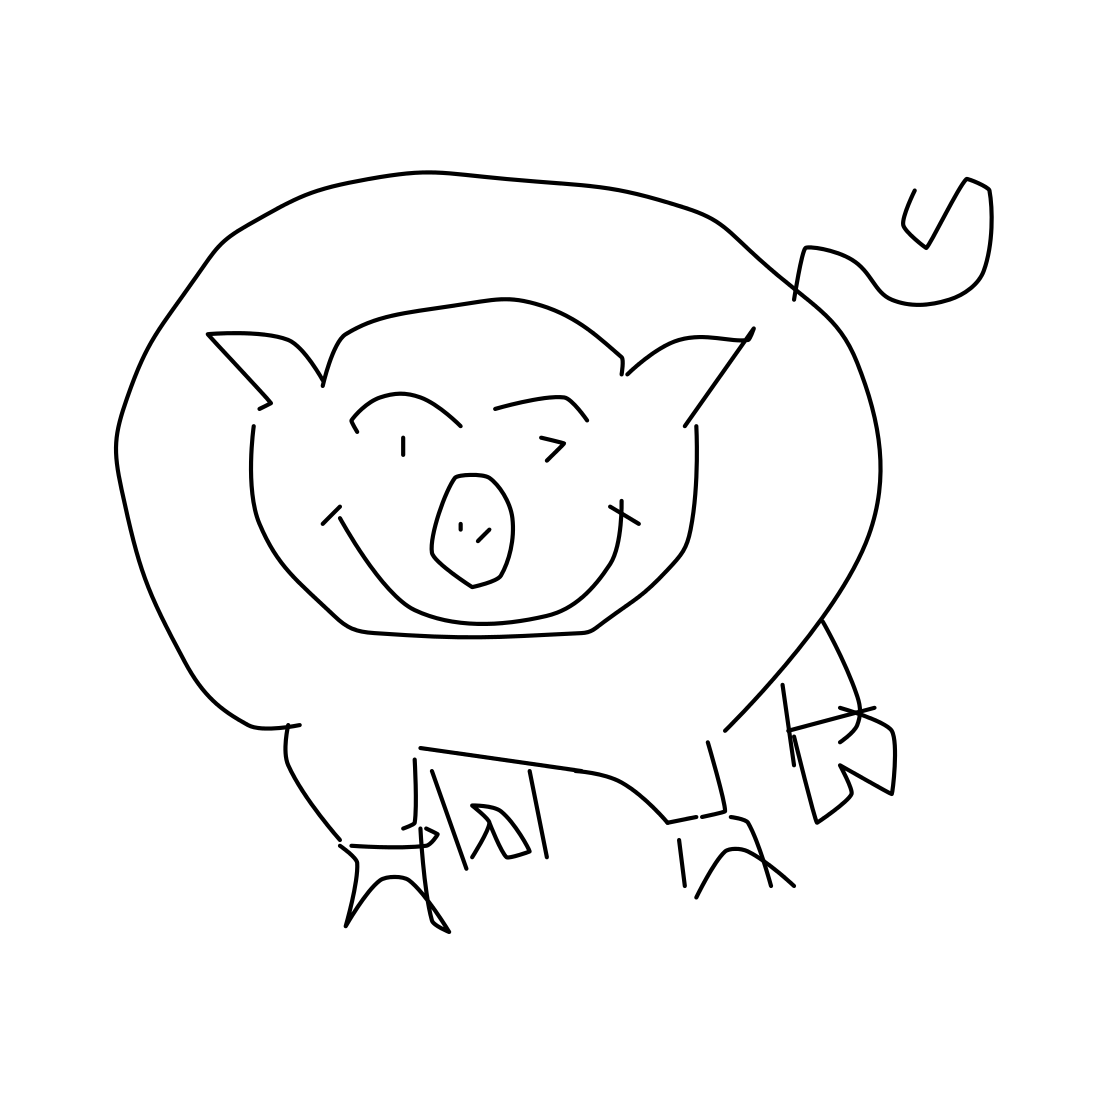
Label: pig